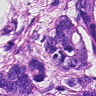
Metastatic tissue present: yes